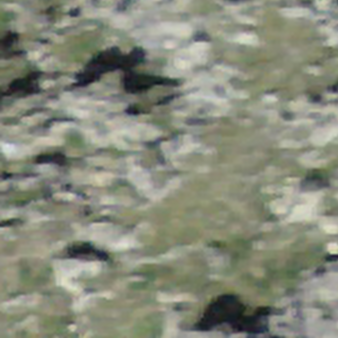
Label: bouldering_area